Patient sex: M
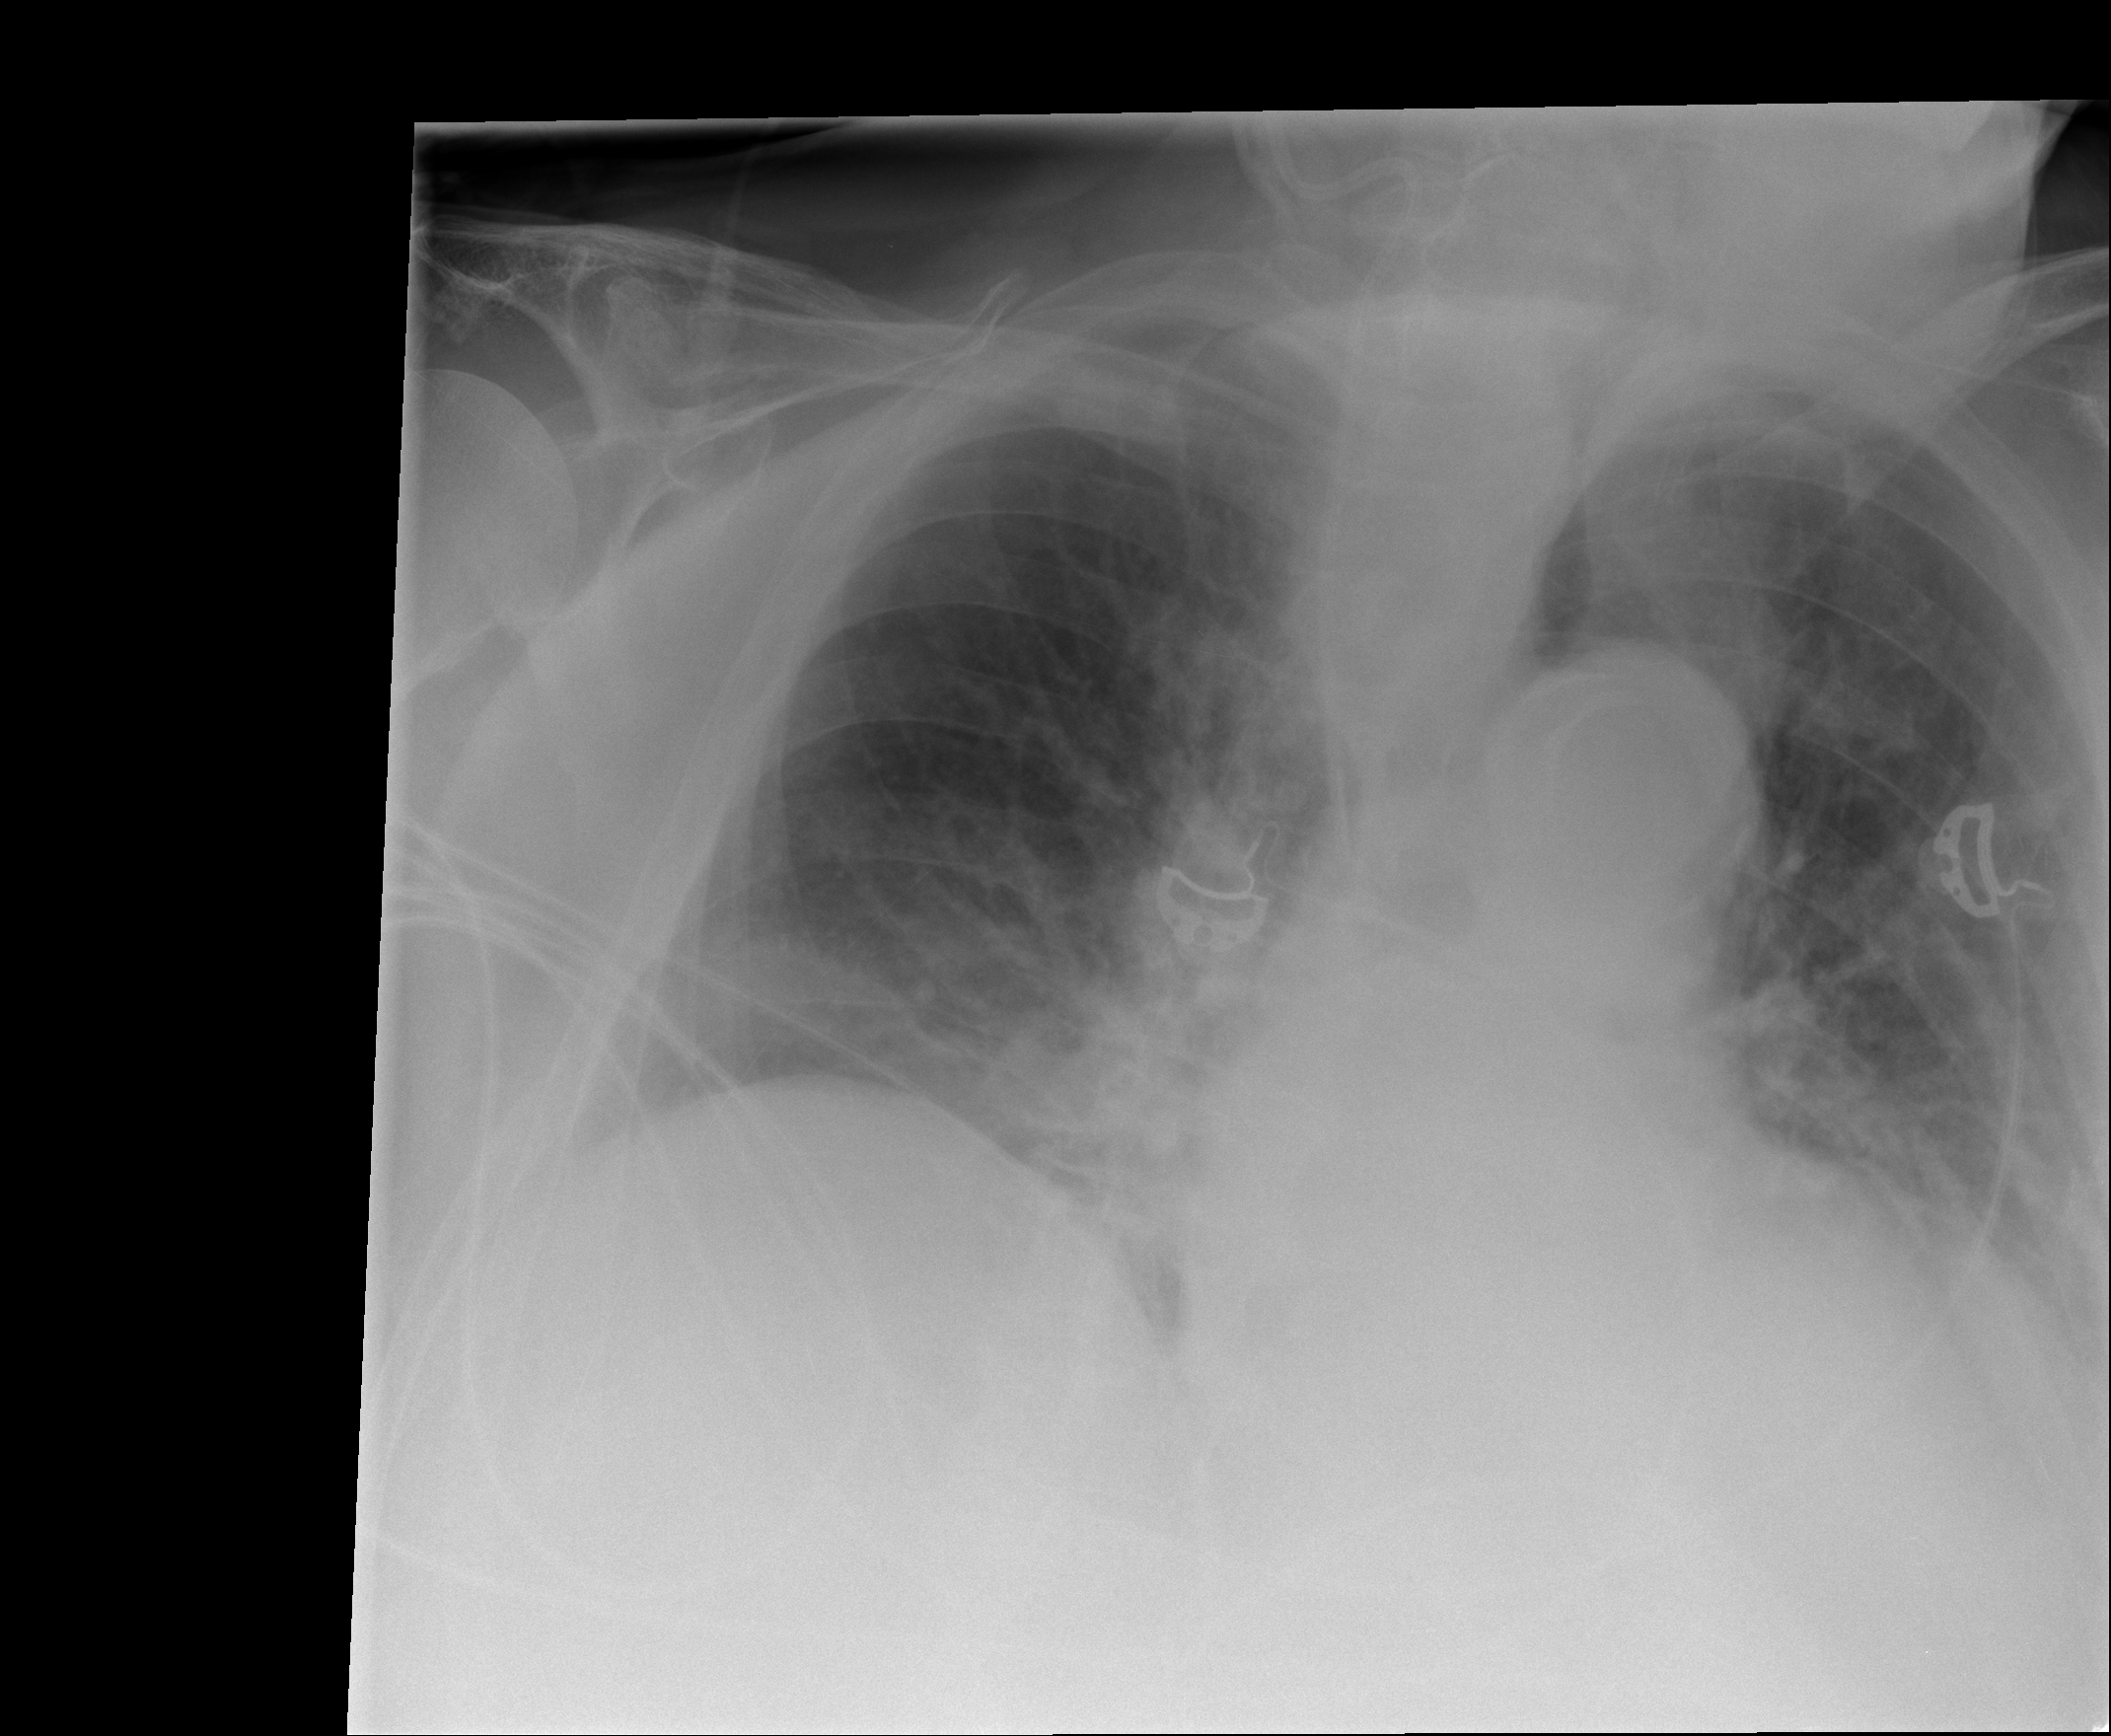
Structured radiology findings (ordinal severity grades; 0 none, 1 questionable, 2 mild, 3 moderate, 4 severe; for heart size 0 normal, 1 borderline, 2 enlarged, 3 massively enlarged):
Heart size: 2
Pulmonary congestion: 2
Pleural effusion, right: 2
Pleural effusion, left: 2
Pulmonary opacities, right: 0
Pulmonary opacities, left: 0
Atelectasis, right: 2
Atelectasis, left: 2